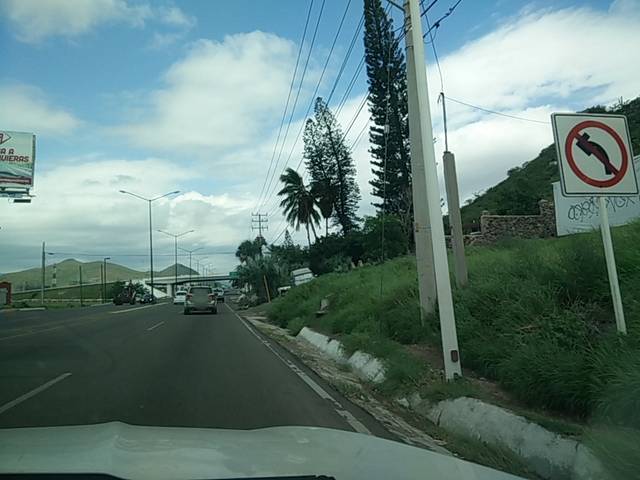
Region: Mexico
Coordinates: 27.929, -110.923